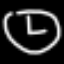
Label: clock